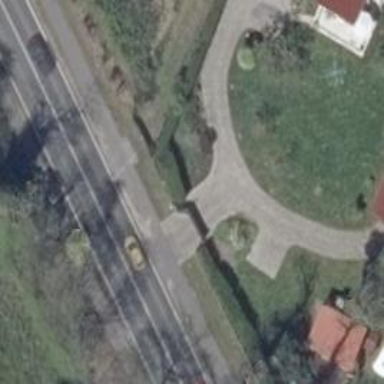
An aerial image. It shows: Driveway leading to service road.